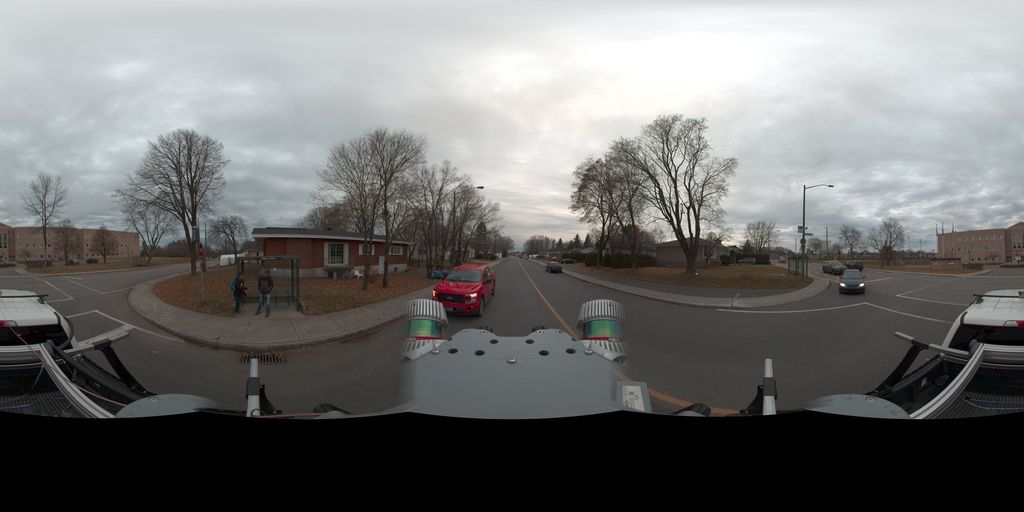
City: quebec_city